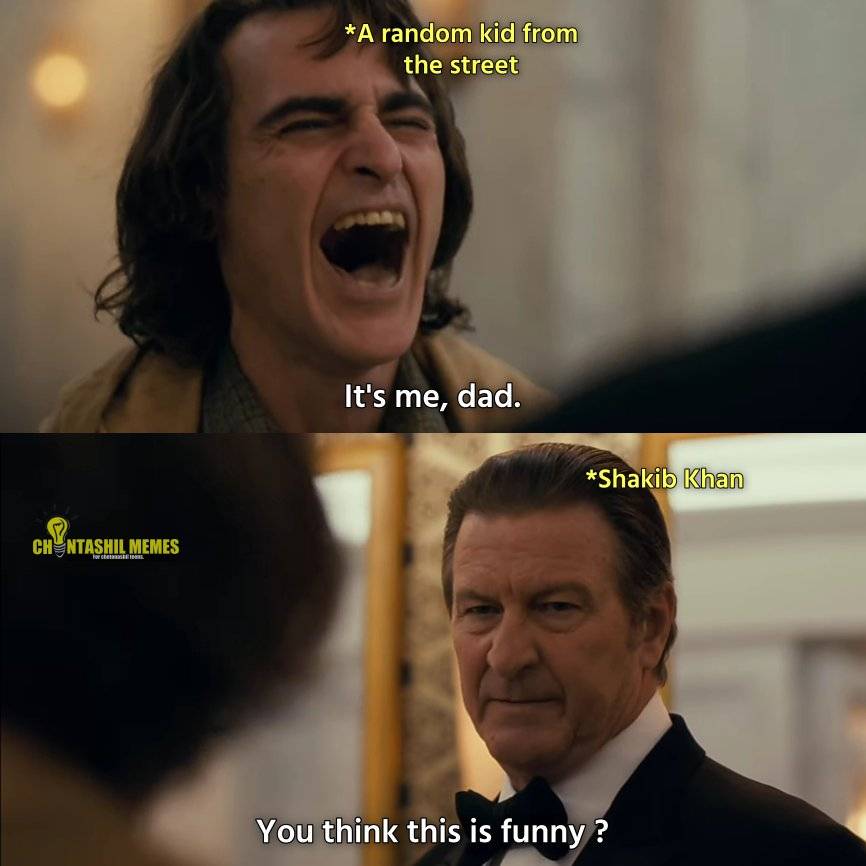
Caption: *A random kid from the street    It's me , dad.  You think this is funny ?
Label: hate